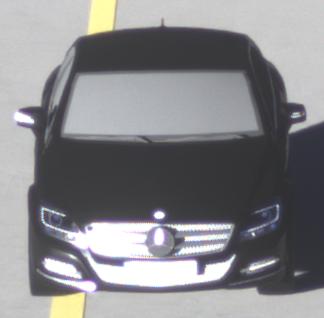
Make: Mercedes-Benz
Model: CLS Coupé 350
Detailed model: CLS-Class (218) Coupé
Model produced from: 2011/01
Model produced until: 2014/07
Doors: 4
Color: black
Road condition: dry road
Daytime: sunrise or sunset
Contrast: low contrast